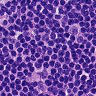
Metastatic tissue present: no